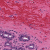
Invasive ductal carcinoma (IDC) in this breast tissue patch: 0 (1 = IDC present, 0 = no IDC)